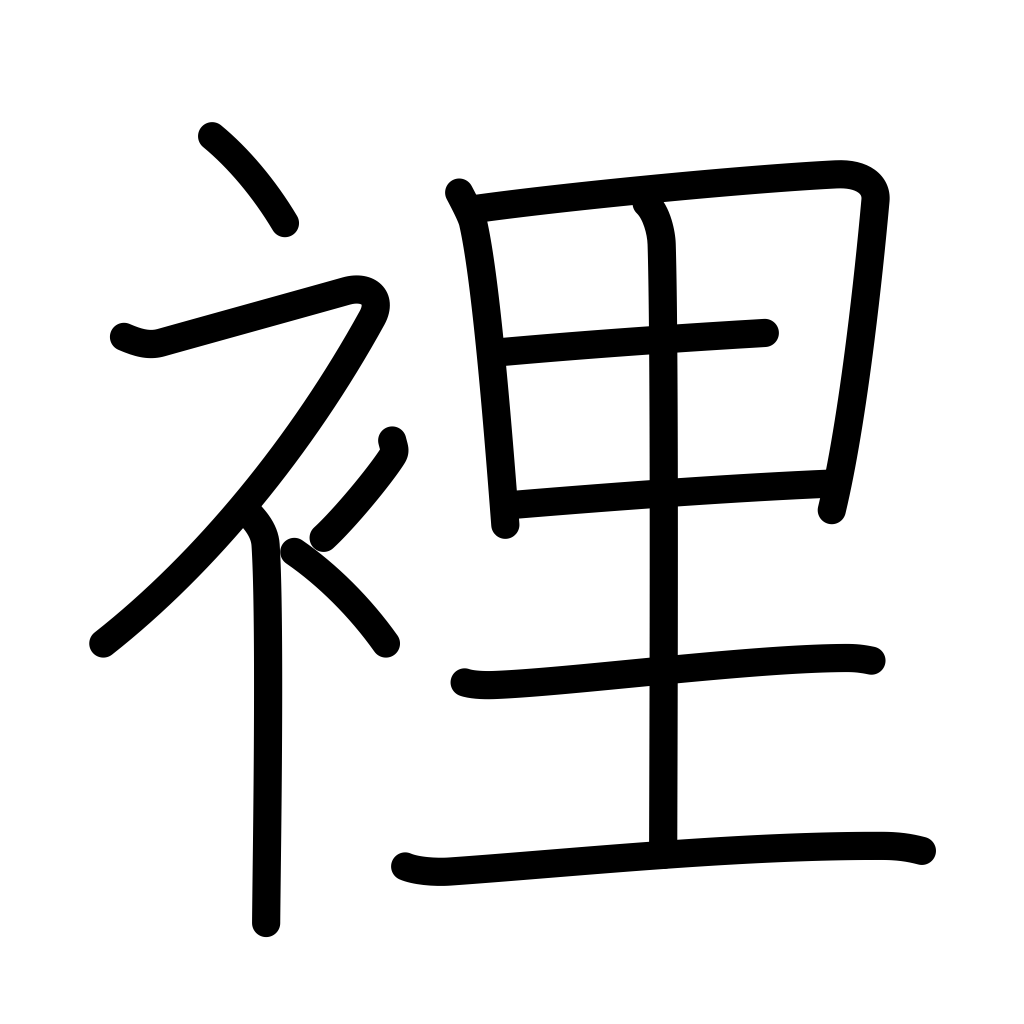
Meaning: reverse, inside, palm, sole, rear, lining, wrong side